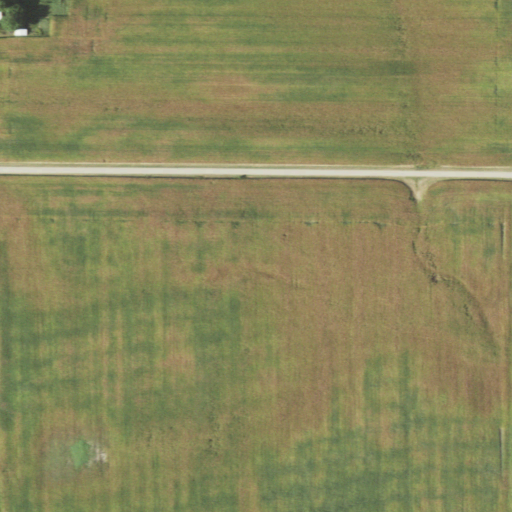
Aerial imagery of ridge(s) in Illinois named Fox Ridge containing cultivated crops, low intensity development, open development, and medium intensity development